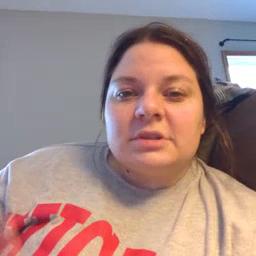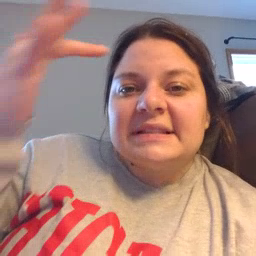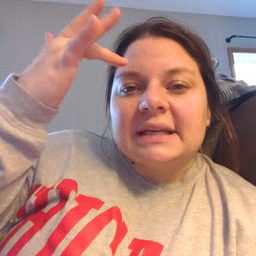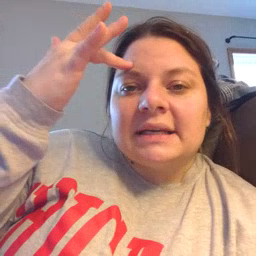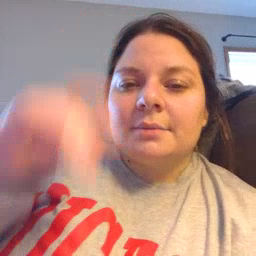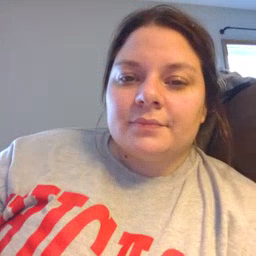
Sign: sick